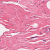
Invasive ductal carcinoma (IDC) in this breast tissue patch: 0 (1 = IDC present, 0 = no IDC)